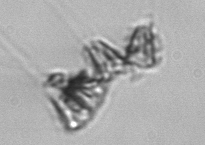
Label: Asterionellopsis_glacialis